Question: Trying to use jbuilder with gon gem to pass an object and its child objects to javascript, where object is a 'lender' and it has many children, which are 'inventories'. Following instructions from gon gem <URL>, but I'm maintaining that this is a question on the jbuilder side, not gon... you'll see why.
Current code to fetch lenders:
'''
json.lenders @lenders, :email, :latitude, :longitude
'''
'''
@lenders = Signups.all
gon.jbuilder
'''
'''
<script>
console.log(gon.lenders)
</script>
'''
This is working fine, and produces the following output:
However, when I try to fetch the children 'inventories' using standard jbuilder code per Ryan Bates' show <URL>, like so:
'''
json.lenders @lenders, :email, :latitude, :longitude
json.inventories @lenders.inventories, :id, :itemlist_id, :description
'''
I get the error: 'undefined method'inventories' for #'
'@lenders''lenders' My desired goal is that the output looks as above, but that for each object, there is an 'inventories' field which produces an array of the individual 'inventory' objects, each with the attributes 'id', 'itemlist_id' and 'description'.
---
Things I've tried that have produced same error:
other variation of getting to child per Ryan Bates
'''
json.comments @article.comments do |json, comment|
json.partial! comment
end
#in partial
json.(comment, :id, :name, :content)
'''
including inventories in controller code
'''
@lenders = Signups.all.includes(:inventories)
gon.jbuilder
'''
And this is not a gon problem, gon is installed after jbuilder in gemfile, and I am including it in the view header.
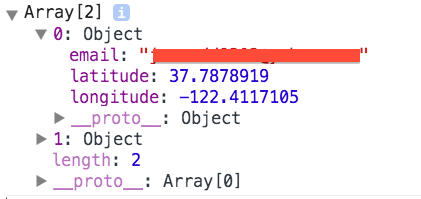
Answer: Ok this worked:
'''
json.array!(@lenders) do |json, lender|
json.(lender, :id, :email, :latitude, :longitude)
json.inventories lender.inventories do |json, inventory|
json.(inventory, :id, :itemlist_id, :description)
end
end
'''
Drawn from <URL>